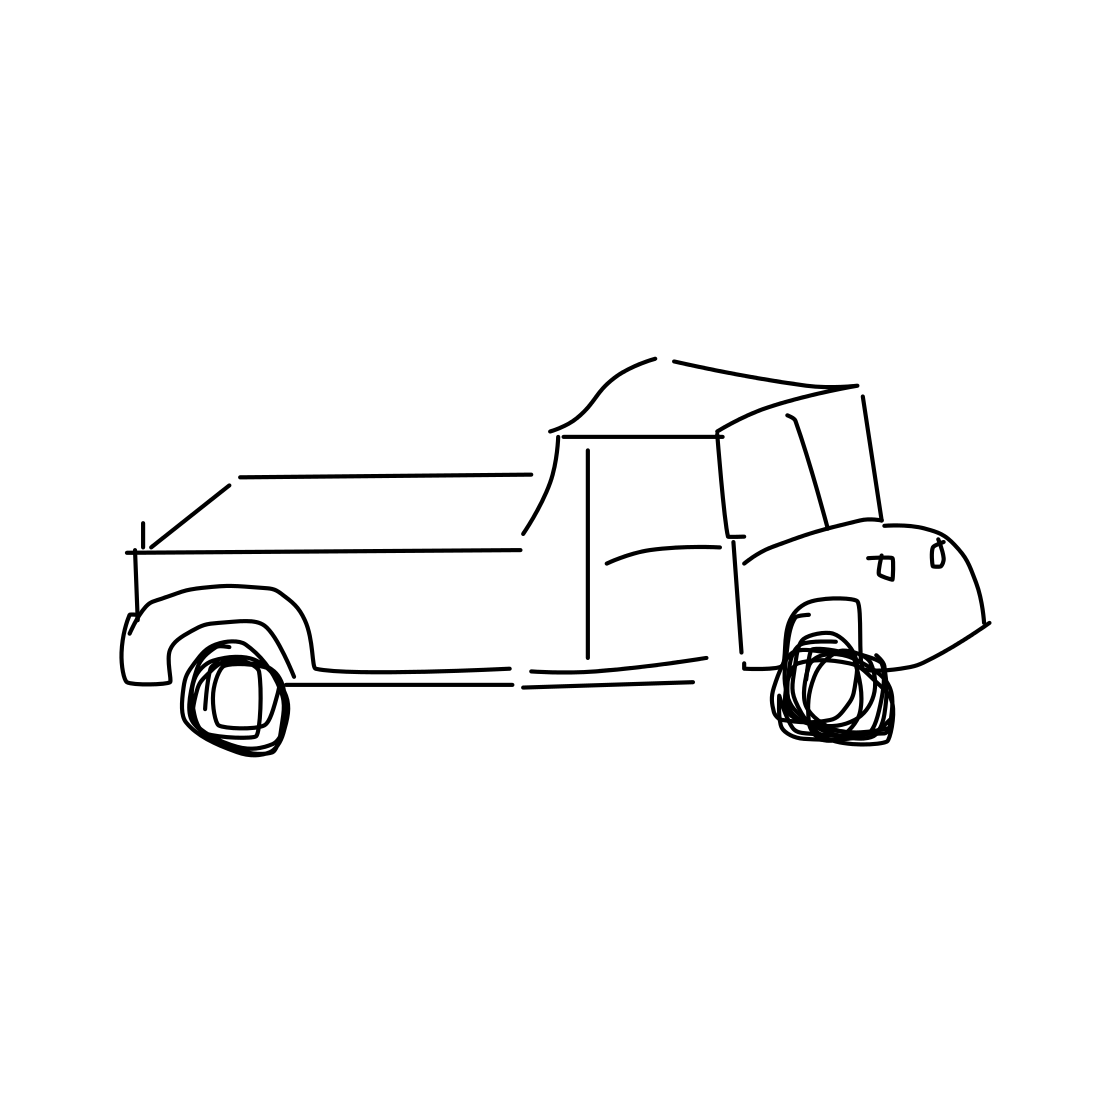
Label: pickup truck